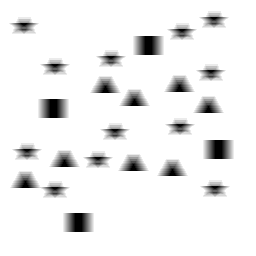
Squares: 4
Triangles: 8
Stars: 12
Total shapes: 24